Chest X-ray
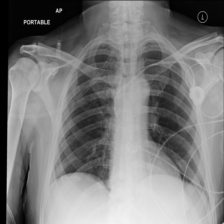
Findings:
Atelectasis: negative
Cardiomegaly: negative
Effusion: negative
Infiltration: negative
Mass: negative
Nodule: negative
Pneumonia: negative
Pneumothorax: negative
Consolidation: negative
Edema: negative
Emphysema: negative
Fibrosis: negative
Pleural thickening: negative
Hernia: negative